Question: I have a simple test:
'''
class ModelTests(TestCase):
def test_method(self):
instance = Activity(title="Test")
self.assertEqual(instance.get_approved_member_count(), 0)
'''
My problem is that coverage still shows 'get_approved_member_count' line as NOT tested:

How do I satisfy the above for coverage?
To run the tests I'm using Django Nose with Coverage:
'''
TEST_RUNNER = 'django_nose.NoseTestSuiteRunner'
NOSE_ARGS = [
'--with-coverage',
'--cover-html',
'--cover-package=apps.users,apps.activities',
]
'''
Console:
'''
python manage.py test
/Users/user/Documents/workspace/api/env/lib/python3.4/importlib/_bootstrap.py:321: RemovedInDjango19Warning: django.contrib.contenttypes.generic is deprecated and will be removed in Django 1.9. Its contents have been moved to the fields, forms, and admin submodules of django.contrib.contenttypes.
return f(*args, **kwds)
/Users/user/Documents/workspace/api/env/lib/python3.4/importlib/_bootstrap.py:321: RemovedInDjango19Warning: The utilities in django.db.models.loading are deprecated in favor of the new application loading system.
return f(*args, **kwds)
nosetests --with-coverage --cover-html --cover-package=apps.users,apps.activities --verbosity=1
Name Stmts Miss Cover Missing
---------------------------------------------------------------------------------------
apps.activities 0 0 100%
apps.activities.admin 8 8 0% 1-14
activities.migrations 0 0 100%
activities.migrations.0001_initial 9 0 100%
apps.activities.urls 8 0 100%
etc etc etc
---------------------------------------------------------------------------------------
TOTAL 670 232 65%
----------------------------------------------------------------------
Ran 79 tests in 17.101s
'''
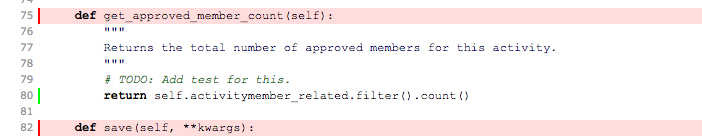
Answer: The coverage report shows that the method is being called (line 80 is green). But it also shows that it was never defined (line 75 is red).
This is a classic problem of starting coverage too late. The simplest way to fix this is to use coverage to run your test runner, instead of using the test runner to run coverage:
'''
$ coverage run -m nose --verbosity=1
'''
UPDATED: to use with your original command:
'''
$ coverage run manage.py test
'''
but you'd want to uninstall the nose coverage plugin first.